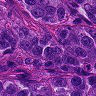
Metastatic tissue present: yes